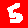
Digit: 5